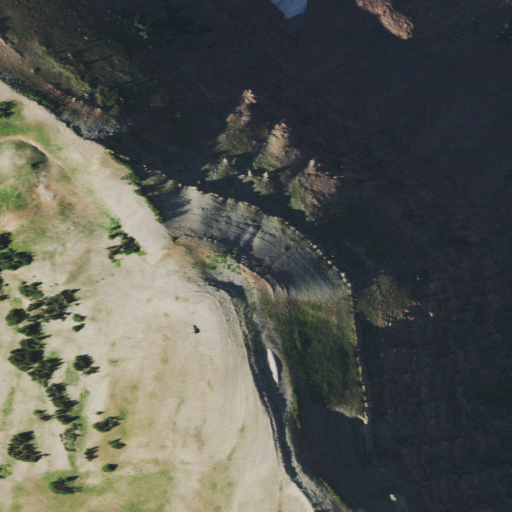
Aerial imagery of mountain in Wyoming named Ramshorn Peak containing shrub and grassland